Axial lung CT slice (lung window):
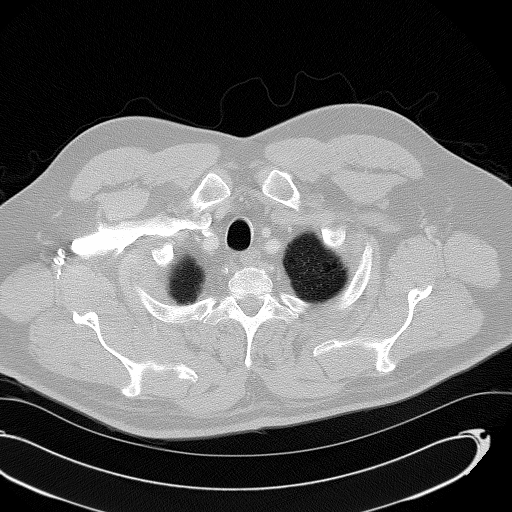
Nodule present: no